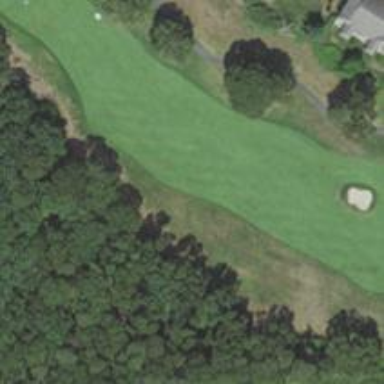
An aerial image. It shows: Golf hole.